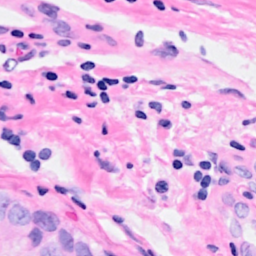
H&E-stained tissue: Breast